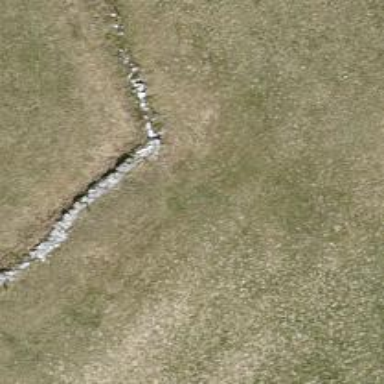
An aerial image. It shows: Dry stone wall barrier.